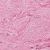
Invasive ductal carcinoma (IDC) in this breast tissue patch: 0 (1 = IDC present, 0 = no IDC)